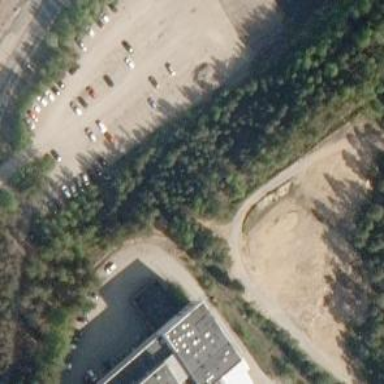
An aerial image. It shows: Parking area with surface.